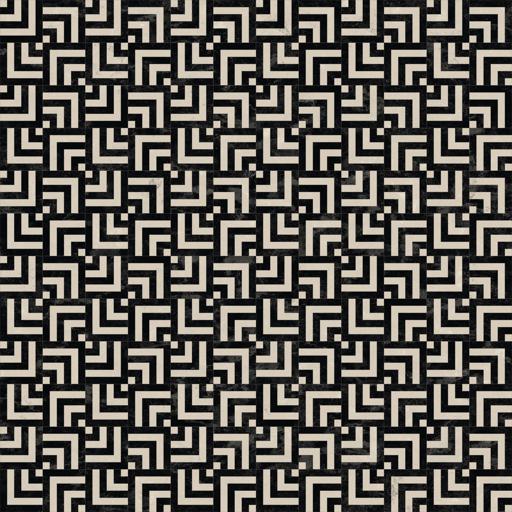
Tags: floor marble stone tiled tiles tiling